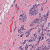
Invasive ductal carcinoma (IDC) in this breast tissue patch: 1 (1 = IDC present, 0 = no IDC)